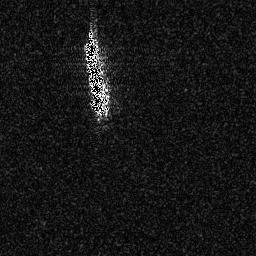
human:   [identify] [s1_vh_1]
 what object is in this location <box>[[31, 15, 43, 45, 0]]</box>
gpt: <ref>1 large ship at the center</ref>